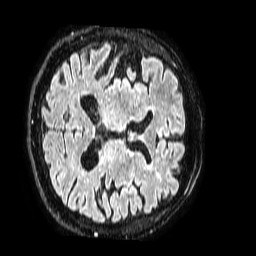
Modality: FLAIR
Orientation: axial
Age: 76
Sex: male
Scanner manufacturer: philips
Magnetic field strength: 1.5 T
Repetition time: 4.8 s
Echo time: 0.3 s